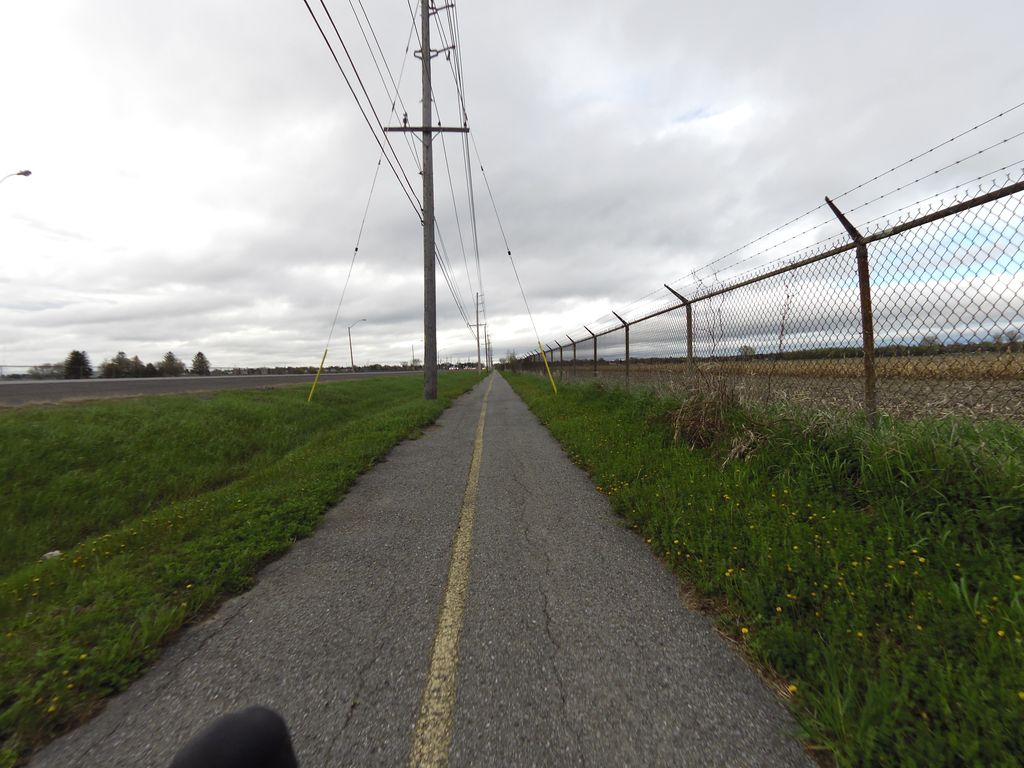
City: ottawa-gatineau